Field crop: maize
Growth stage: 2
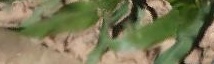
Species: maize